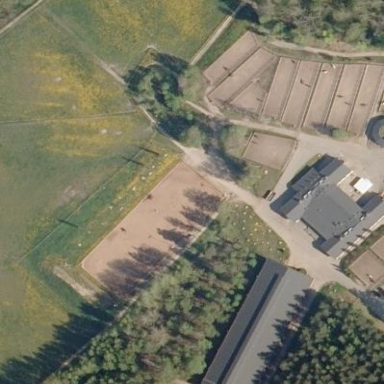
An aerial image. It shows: Equestrian pitch surrounded by fence.